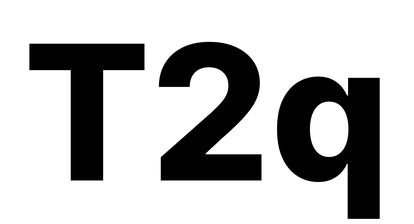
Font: Inter_ExtraBold